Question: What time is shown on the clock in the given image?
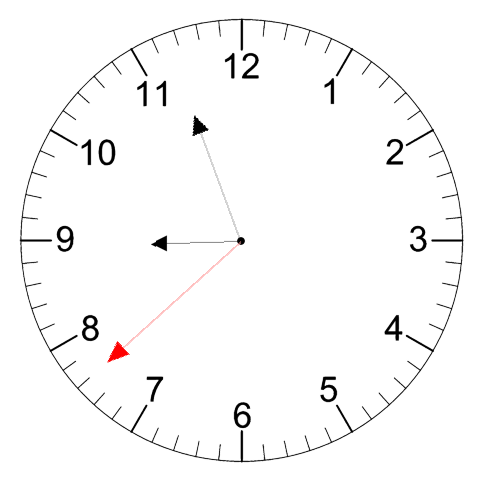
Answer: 08:56:38